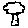
Label: tree